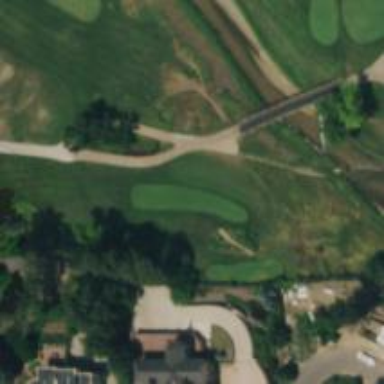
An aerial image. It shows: Well-maintained path specifically designed for golf carts.